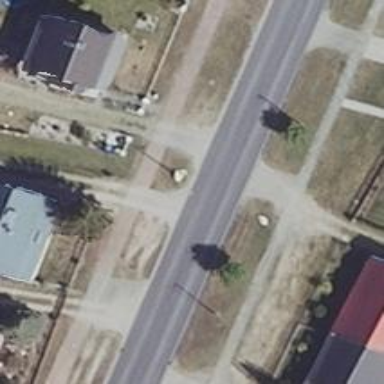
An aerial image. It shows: Secondary road with asphalt surface. It has separate sidewalks on both sides.